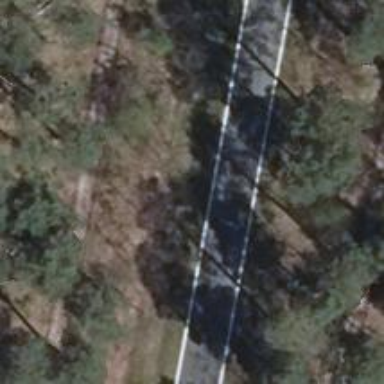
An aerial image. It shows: Secondary road with asphalt surface.